Interaction volume radius: 10 \u00c5
Interaction volume height: 10 \u00c5
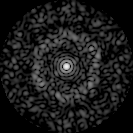
Disorder parameter: 0.8304